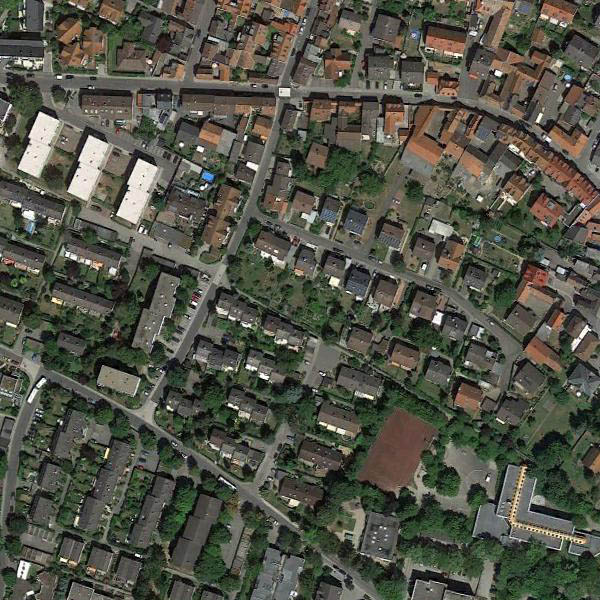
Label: DenseResidential